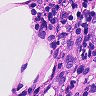
Metastatic tissue present: no